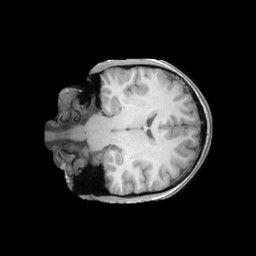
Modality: T1w
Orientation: coronal
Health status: ill
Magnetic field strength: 3 T